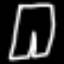
Label: pants